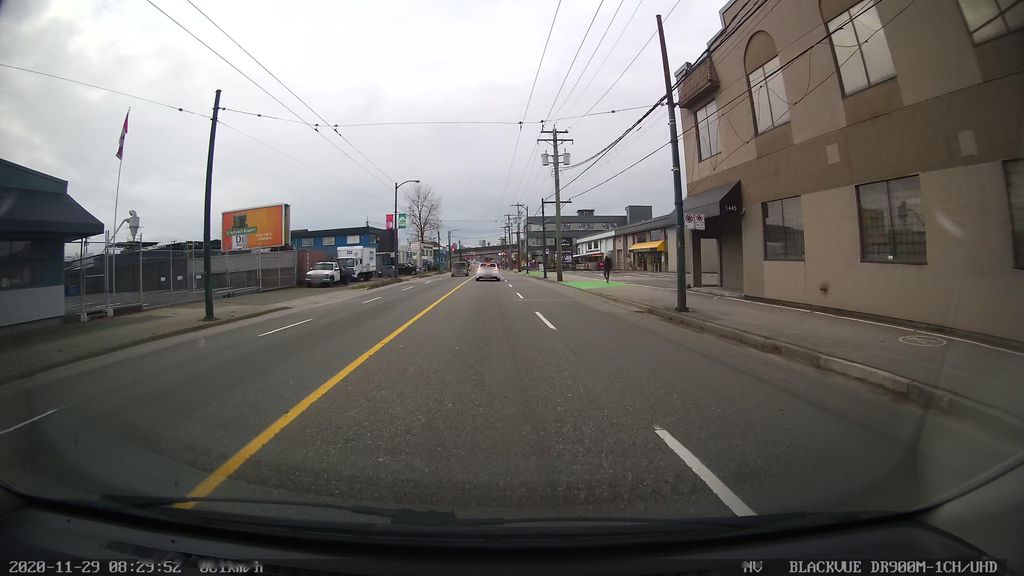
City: vancouver